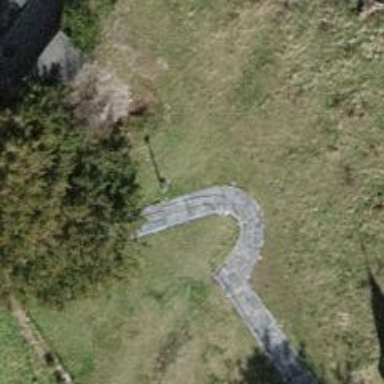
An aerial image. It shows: Stone steps forming road.